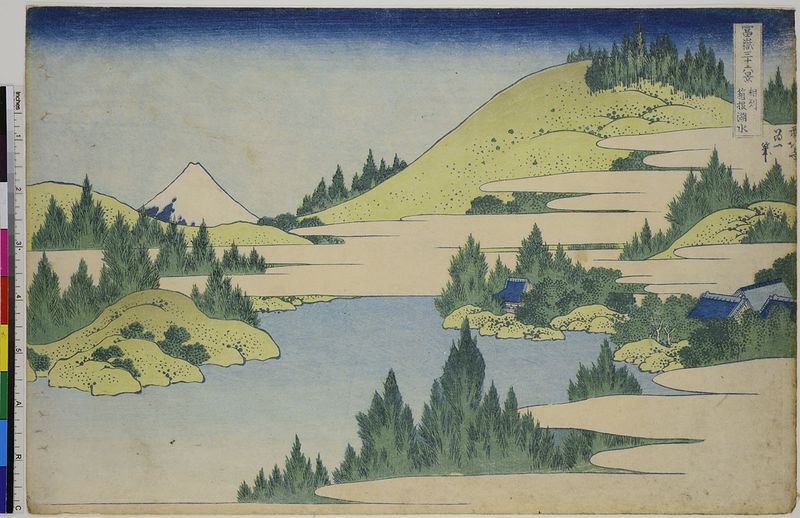
Titel: Der Hakone-See in der Provinz Soshu, Blatt 34 aus der Serie: 36 Ansichten des Fuji
Künstler: Katsushika Hokusai
Standort: Hamburg
Institution: Museum für Kunst und Gewerbe Hamburg
Schlagwörter: landschaft, see, holzschnitt, berge, gebirge, nebel, tau, vulkan, druckgraphik, druckgrafik, zeit, farbholzschnitt, anlagen, landschaftsdarstellung, edo, fuji, reproduktionen, nebelbank, volcano, druckerzeugnisse, volcan, hakone